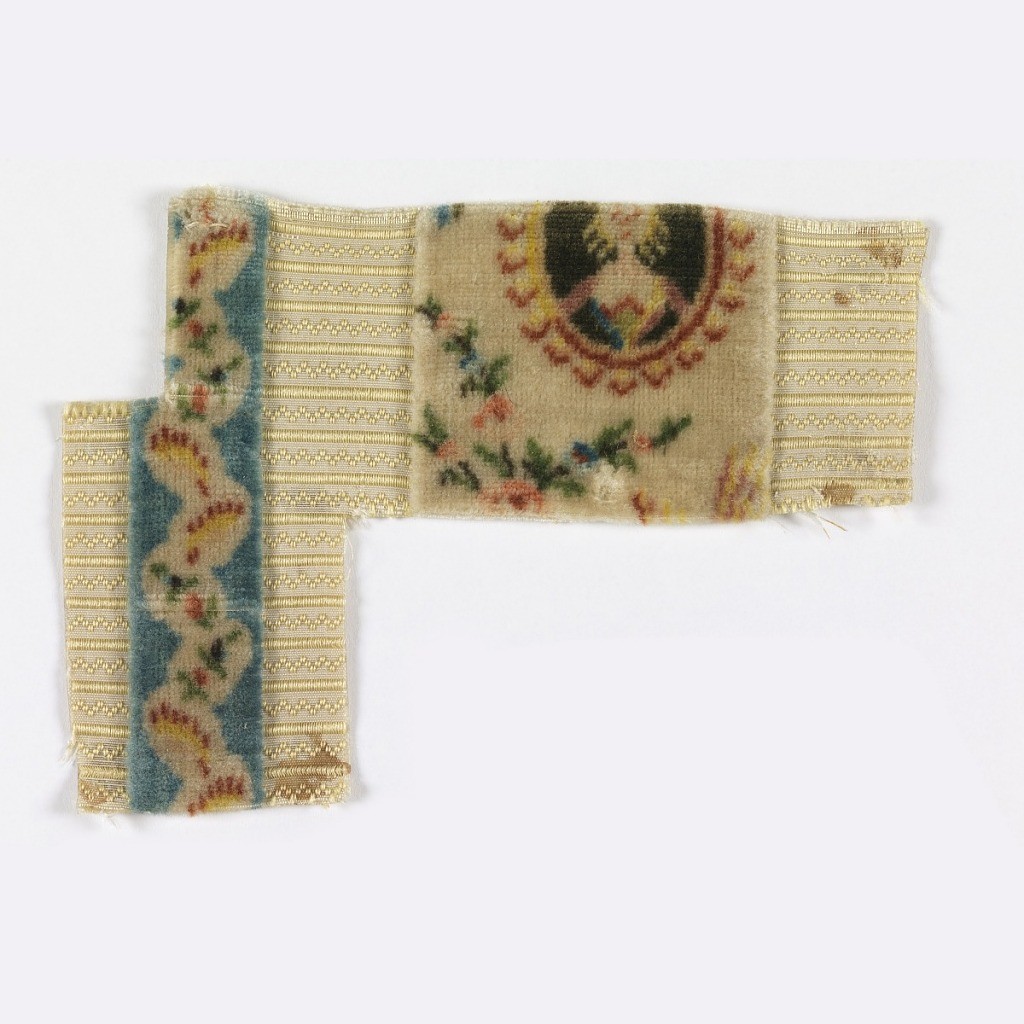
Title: Fragment
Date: late 18th century
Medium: silk Technique: compound cloth with supplementary warp pile (velvet), warp-printed
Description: Velvet fragment. White ground with horizontal stripes and sawtooth lines in supplementary yellow warp. Vertical blue stripes of cut pile showing design of floral vines, and a large central band showing a partial portrait medallion with florals.